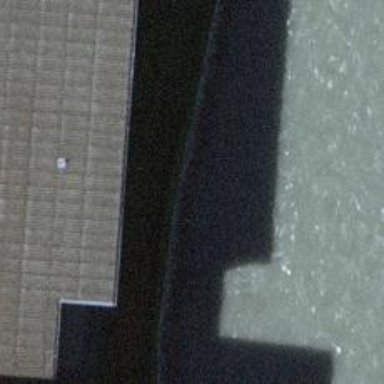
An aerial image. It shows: Retaining wall.